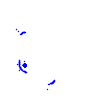
Particle: electron